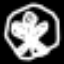
Label: angel